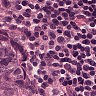
Metastatic tissue present: yes